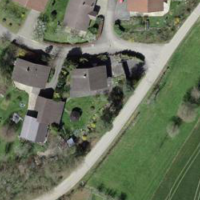
EUNIS habitat code: 54
Species observed at this site:
Plantago media